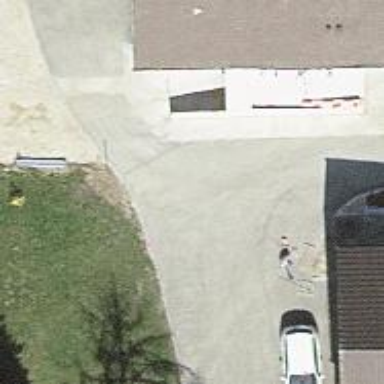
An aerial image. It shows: Paved driveway serving as service road.